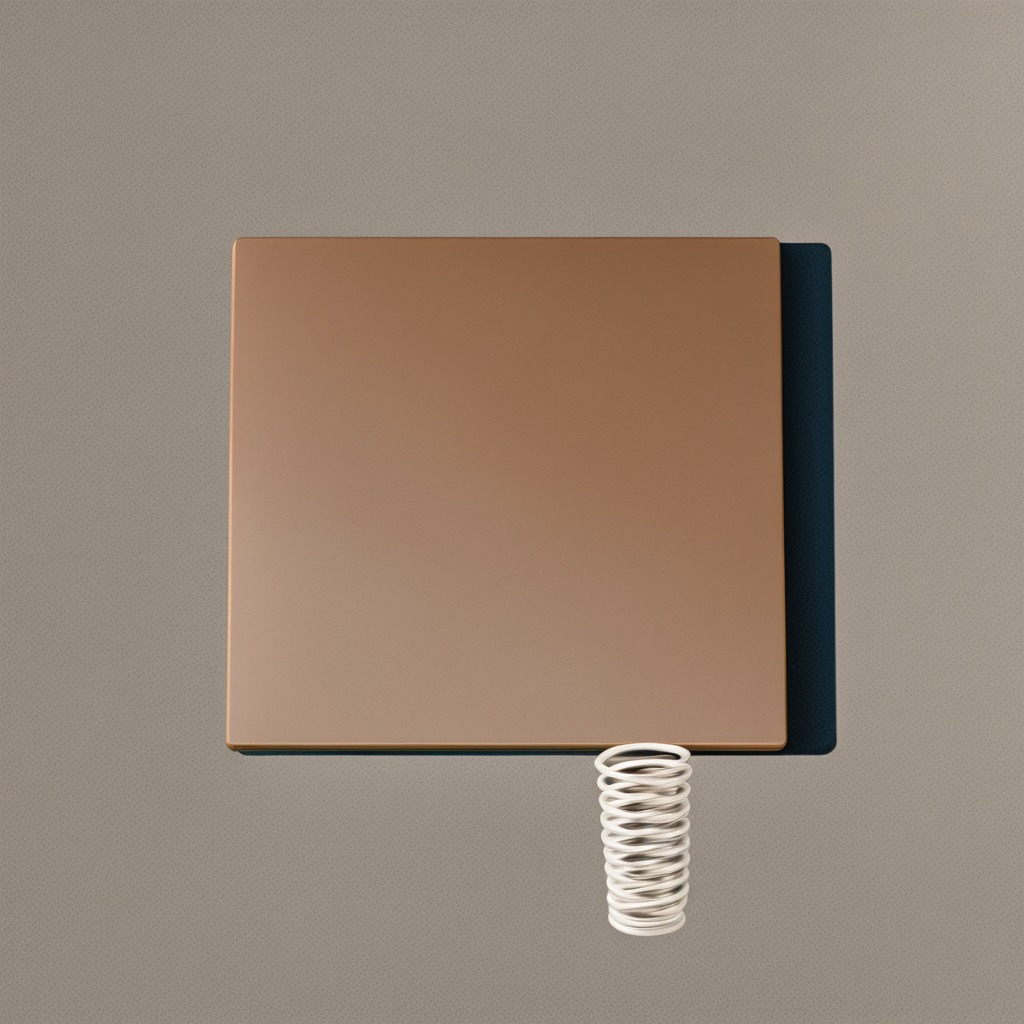
A coiled metal spring lies on the table.